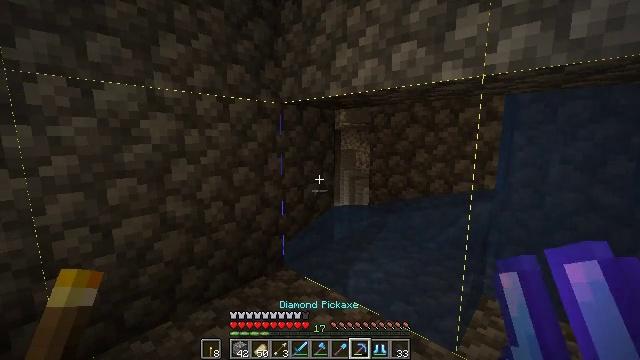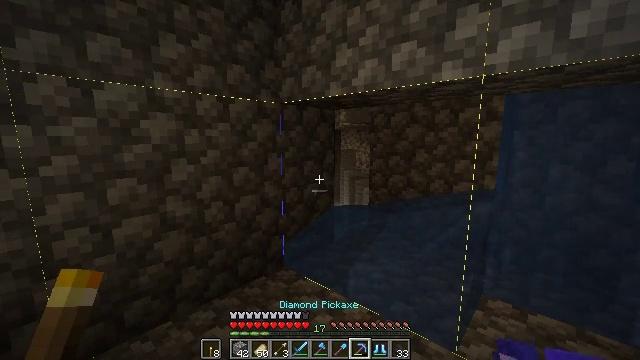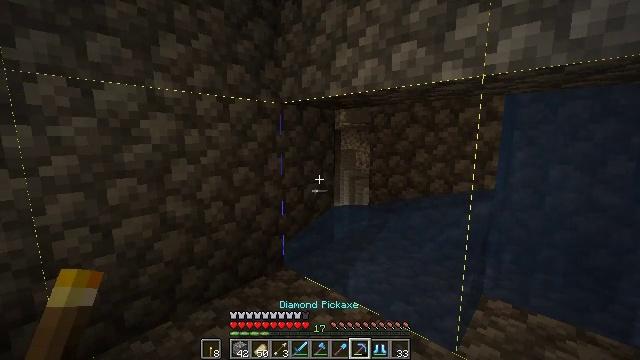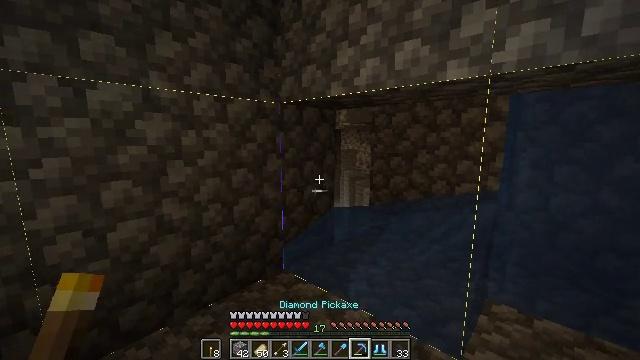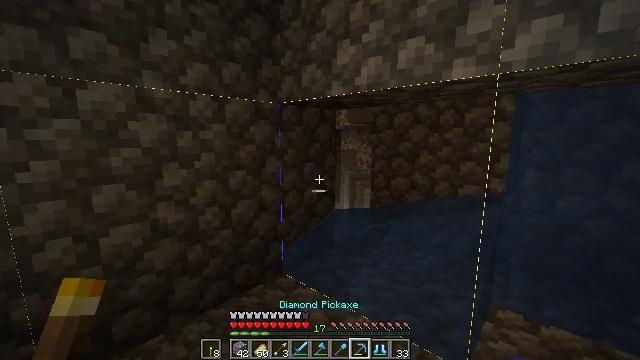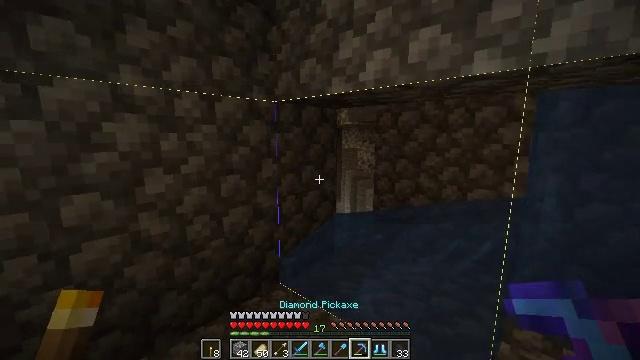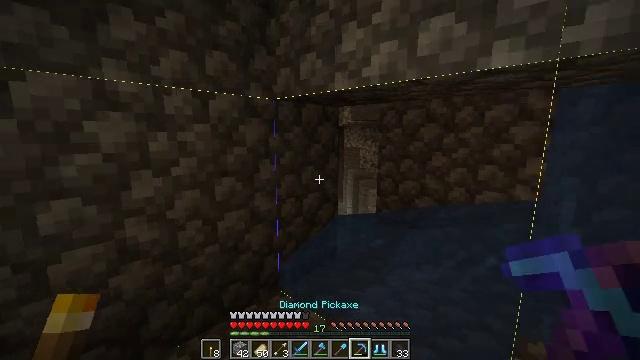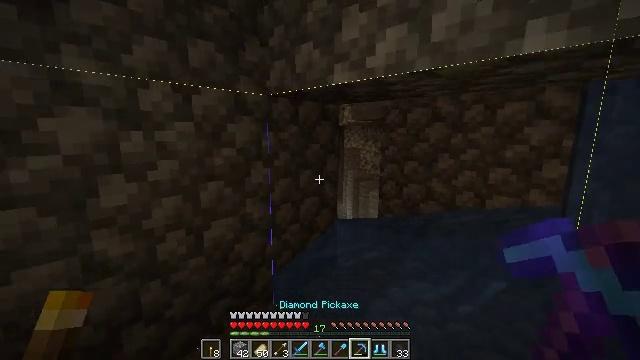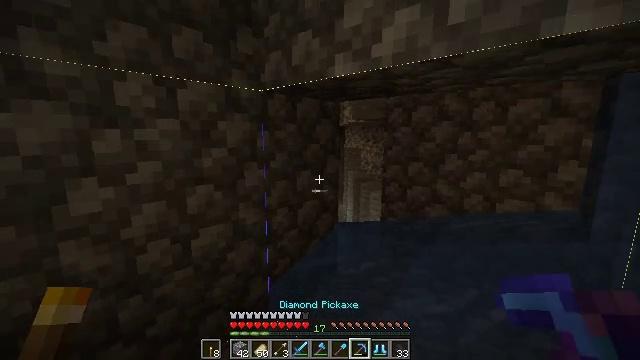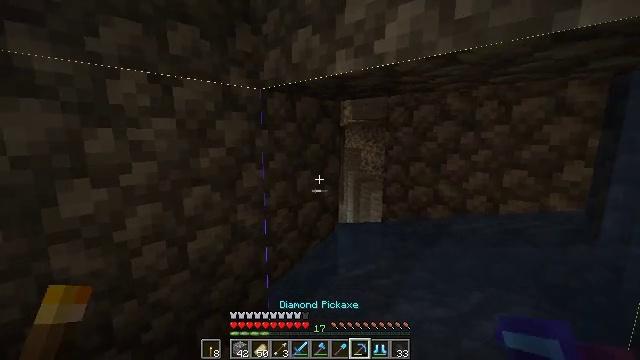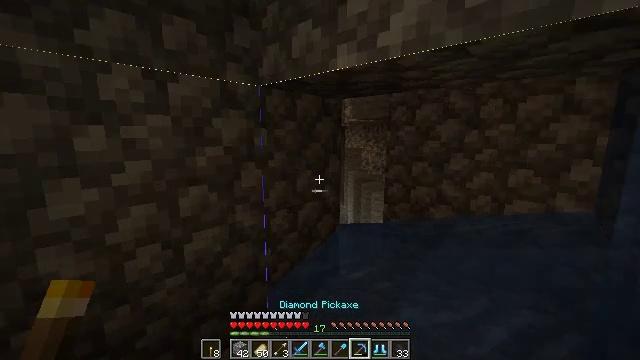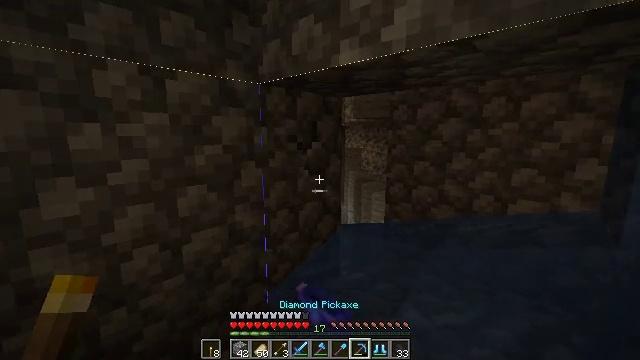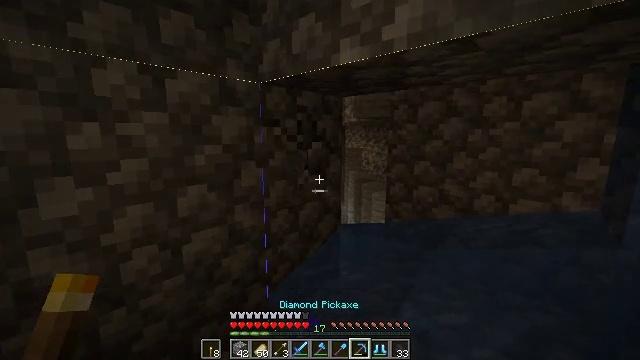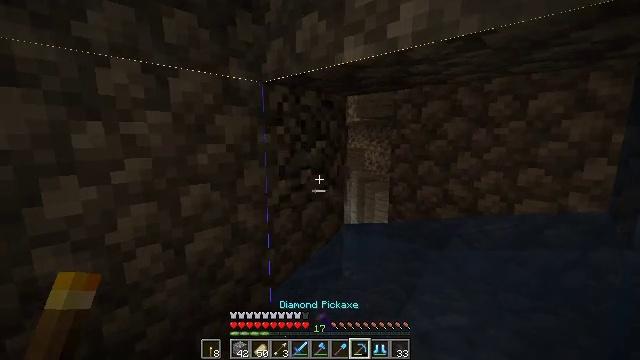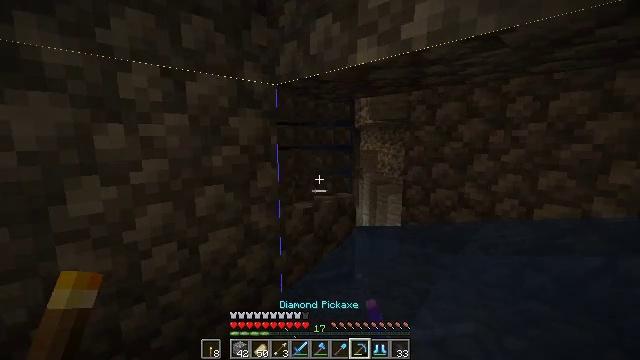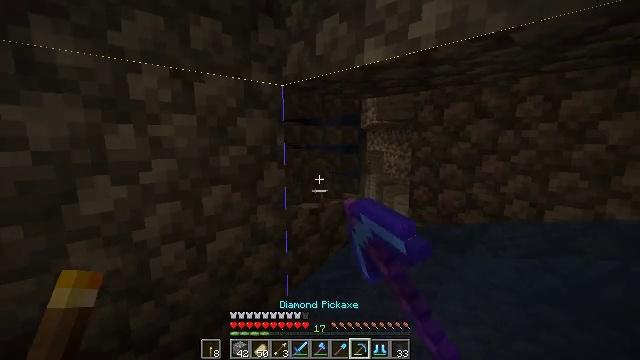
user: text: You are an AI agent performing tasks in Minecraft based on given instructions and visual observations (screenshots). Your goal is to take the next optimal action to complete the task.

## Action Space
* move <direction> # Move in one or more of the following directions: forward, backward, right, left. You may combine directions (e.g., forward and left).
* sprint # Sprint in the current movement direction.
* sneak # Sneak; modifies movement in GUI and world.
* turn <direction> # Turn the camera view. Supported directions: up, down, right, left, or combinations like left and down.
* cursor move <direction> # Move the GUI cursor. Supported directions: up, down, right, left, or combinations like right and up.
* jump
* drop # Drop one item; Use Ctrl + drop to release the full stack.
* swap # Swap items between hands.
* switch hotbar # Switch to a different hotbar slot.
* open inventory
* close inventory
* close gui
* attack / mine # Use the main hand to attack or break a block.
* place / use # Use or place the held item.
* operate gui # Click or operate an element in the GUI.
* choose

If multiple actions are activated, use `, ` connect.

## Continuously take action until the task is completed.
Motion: motion action
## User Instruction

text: Gather materials such as cobblestone.
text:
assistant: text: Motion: no_op
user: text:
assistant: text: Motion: no_op
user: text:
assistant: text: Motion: move forward
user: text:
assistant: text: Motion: move forward
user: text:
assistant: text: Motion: move forward
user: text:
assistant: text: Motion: move forward
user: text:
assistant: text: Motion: move forward
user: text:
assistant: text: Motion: no_op
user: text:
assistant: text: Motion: no_op
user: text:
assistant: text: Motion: attack / mine
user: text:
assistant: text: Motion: attack / mine
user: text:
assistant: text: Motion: attack / mine
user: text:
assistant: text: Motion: attack / mine
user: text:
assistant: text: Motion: turn left, attack / mine
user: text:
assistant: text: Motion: turn left, attack / mine
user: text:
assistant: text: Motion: attack / mine
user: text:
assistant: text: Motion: attack / mine
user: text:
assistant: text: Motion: attack / mine
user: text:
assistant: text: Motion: attack / mine
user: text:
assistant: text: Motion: turn down, attack / mine
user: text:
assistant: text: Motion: turn down, attack / mine
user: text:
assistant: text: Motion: turn down, attack / mine
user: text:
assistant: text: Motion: attack / mine
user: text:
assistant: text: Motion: attack / mine
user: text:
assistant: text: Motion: attack / mine
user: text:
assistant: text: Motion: attack / mine
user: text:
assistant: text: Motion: attack / mine
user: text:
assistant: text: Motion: attack / mine
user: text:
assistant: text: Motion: attack / mine
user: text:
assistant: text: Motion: no_op